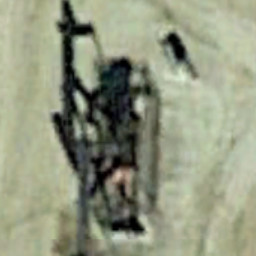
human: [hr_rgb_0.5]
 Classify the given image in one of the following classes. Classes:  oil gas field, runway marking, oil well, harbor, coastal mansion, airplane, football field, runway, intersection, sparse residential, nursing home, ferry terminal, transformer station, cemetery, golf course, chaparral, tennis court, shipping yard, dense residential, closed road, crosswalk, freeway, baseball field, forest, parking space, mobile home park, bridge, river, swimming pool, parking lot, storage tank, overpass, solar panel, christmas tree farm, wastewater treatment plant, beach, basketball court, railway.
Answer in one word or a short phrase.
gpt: oil well